Aerial crown-view tile of a tropical tree (Barro Colorado Island, Panama), acquired 20250512:
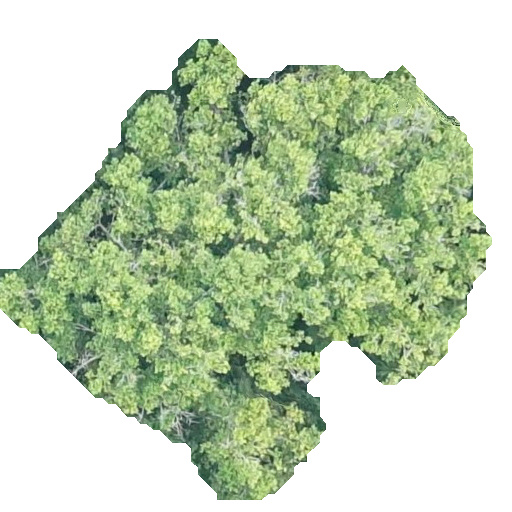
Species: Poulsenia armata
GBIF accepted scientific name: Poulsenia armata
Crown area: 199.178 m²